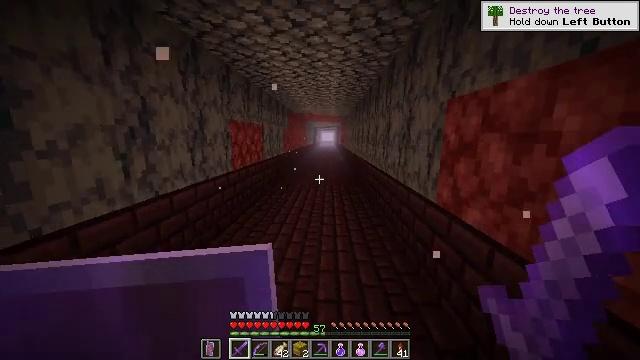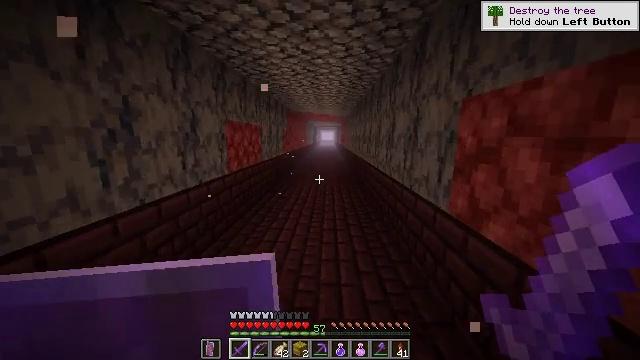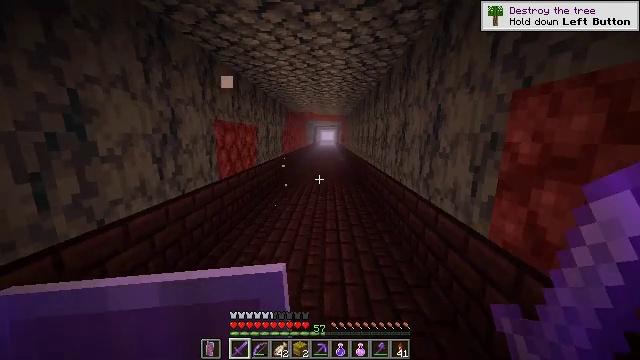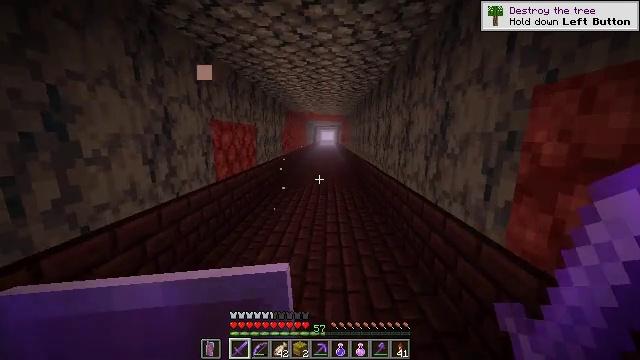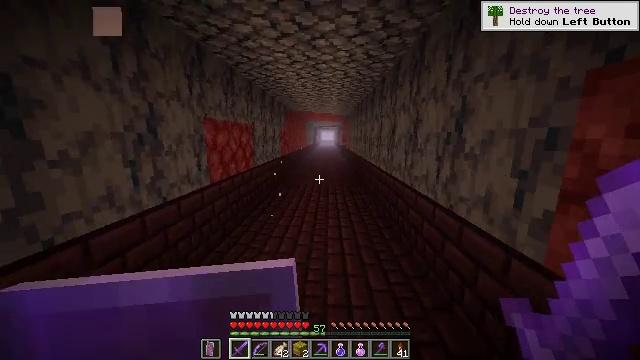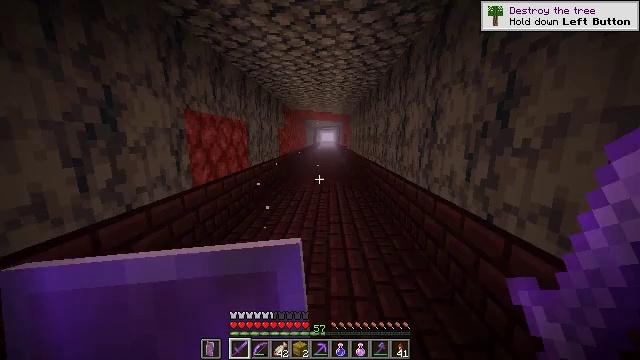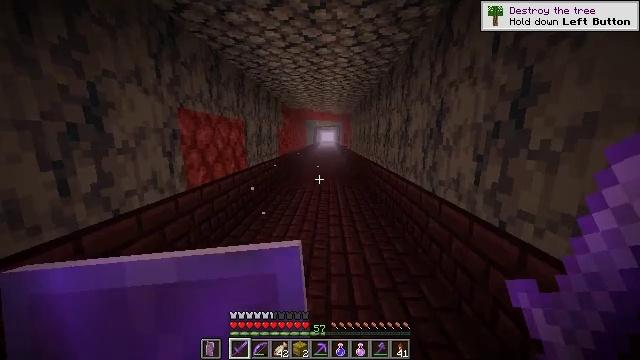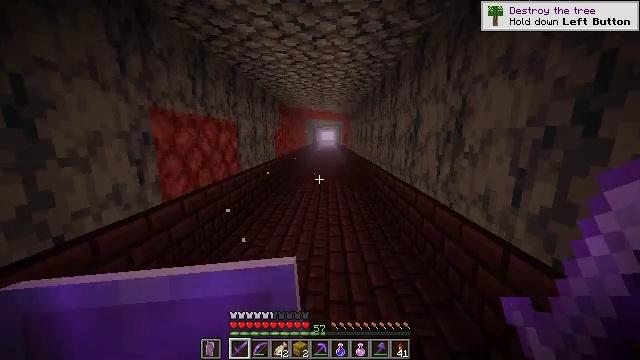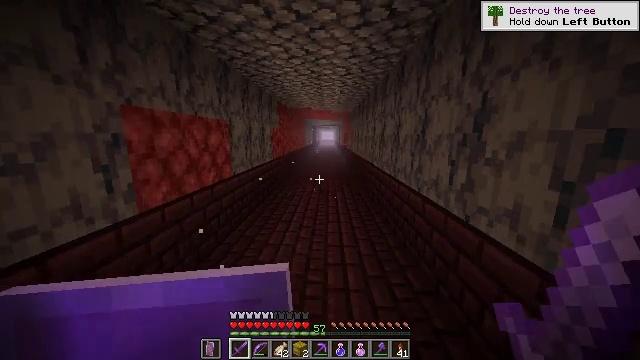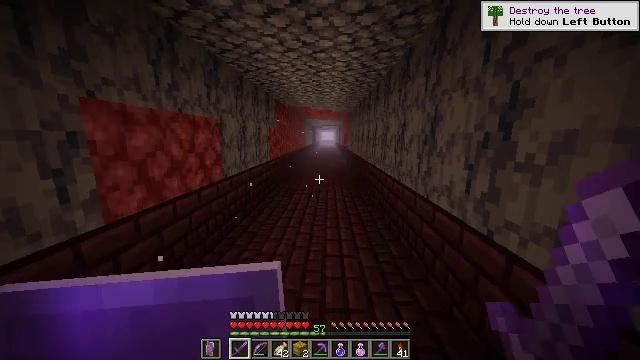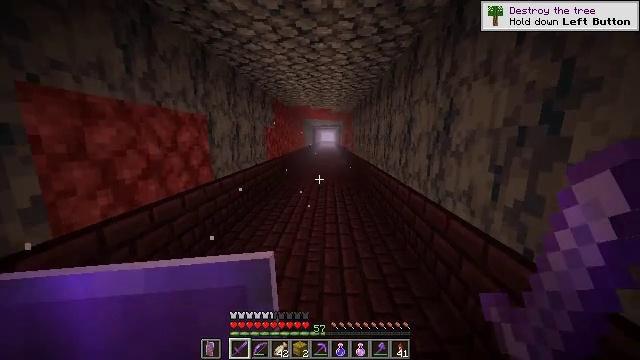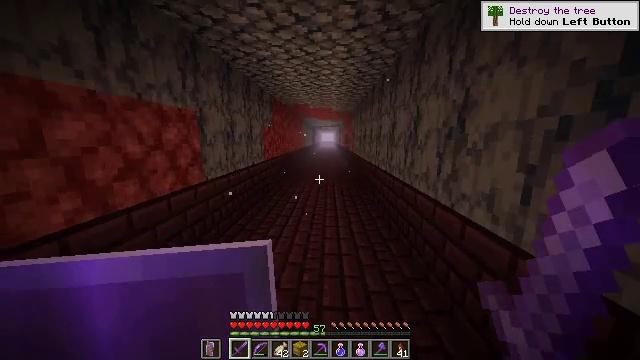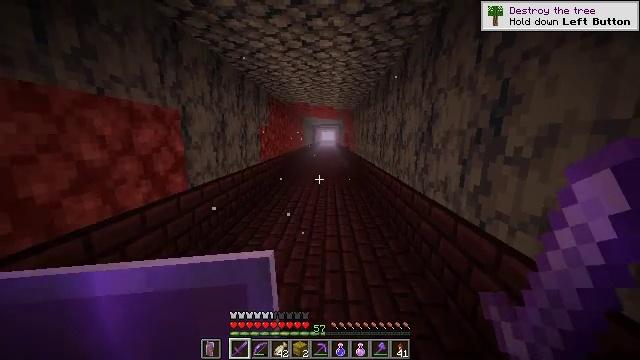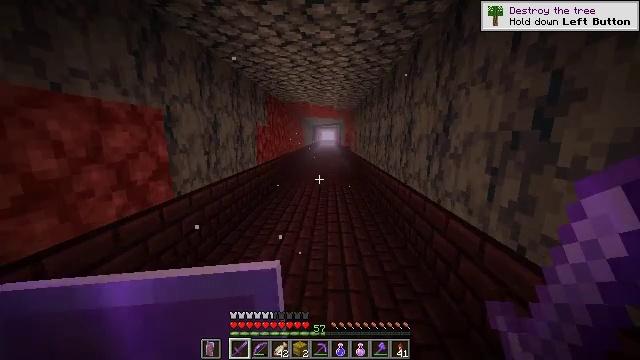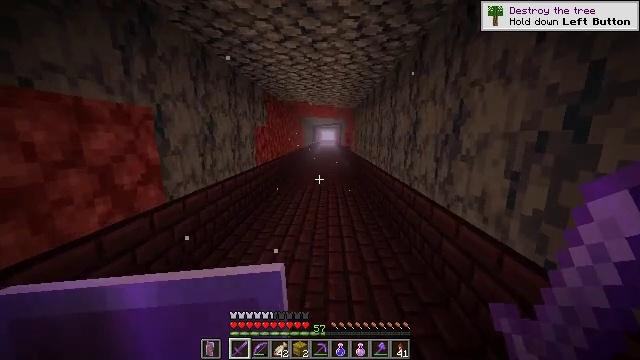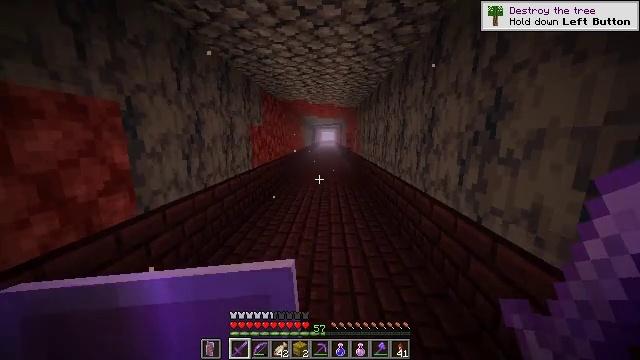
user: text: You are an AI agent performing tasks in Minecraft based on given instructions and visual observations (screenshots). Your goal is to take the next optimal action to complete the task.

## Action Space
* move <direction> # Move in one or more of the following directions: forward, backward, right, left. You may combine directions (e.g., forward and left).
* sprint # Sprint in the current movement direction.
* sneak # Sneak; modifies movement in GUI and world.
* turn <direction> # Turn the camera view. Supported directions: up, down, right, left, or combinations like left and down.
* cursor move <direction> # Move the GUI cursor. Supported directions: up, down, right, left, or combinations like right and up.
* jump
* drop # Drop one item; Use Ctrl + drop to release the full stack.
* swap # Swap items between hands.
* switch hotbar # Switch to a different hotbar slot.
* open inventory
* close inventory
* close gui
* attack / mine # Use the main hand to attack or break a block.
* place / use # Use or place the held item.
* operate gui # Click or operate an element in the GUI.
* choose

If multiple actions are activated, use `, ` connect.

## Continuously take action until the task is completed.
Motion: motion action
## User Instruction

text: Fight hostile mobs.
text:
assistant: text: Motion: move forward, sprint
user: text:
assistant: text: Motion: move forward, sprint
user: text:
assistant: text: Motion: move forward, sprint
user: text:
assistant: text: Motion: move forward, sprint
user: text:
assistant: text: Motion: move forward, sprint
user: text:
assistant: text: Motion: move forward, sprint
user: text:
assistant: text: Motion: move forward, sprint
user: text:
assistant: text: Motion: move forward, sprint
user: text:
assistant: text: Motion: move forward, sprint
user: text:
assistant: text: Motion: move forward, sprint
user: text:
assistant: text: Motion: move forward, sprint
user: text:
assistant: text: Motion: move forward, sprint
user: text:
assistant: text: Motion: move forward, sprint
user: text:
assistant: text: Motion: move forward, sprint
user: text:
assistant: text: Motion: move forward, sprint
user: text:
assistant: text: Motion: move forward, sprint
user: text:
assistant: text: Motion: move forward, sprint
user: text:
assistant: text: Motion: move forward, sprint
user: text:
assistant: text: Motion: move forward, sprint
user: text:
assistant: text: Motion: move forward, sprint
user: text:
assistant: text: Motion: move forward, sprint
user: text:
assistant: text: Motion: move forward, sprint
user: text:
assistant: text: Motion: move forward, sprint
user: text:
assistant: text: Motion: move forward, sprint
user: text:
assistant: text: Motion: move forward, sprint
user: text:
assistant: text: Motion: move forward, sprint
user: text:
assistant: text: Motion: move forward, sprint
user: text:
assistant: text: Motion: move forward, sprint
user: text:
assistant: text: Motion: move forward, sprint
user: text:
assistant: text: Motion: move forward, sprint